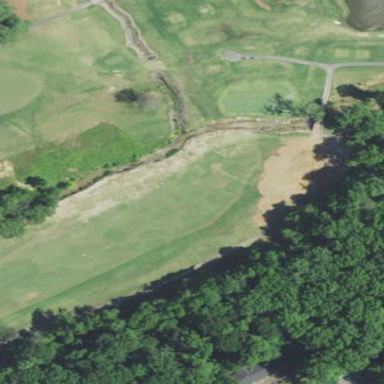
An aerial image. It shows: Grassy area designated as golf fairway.